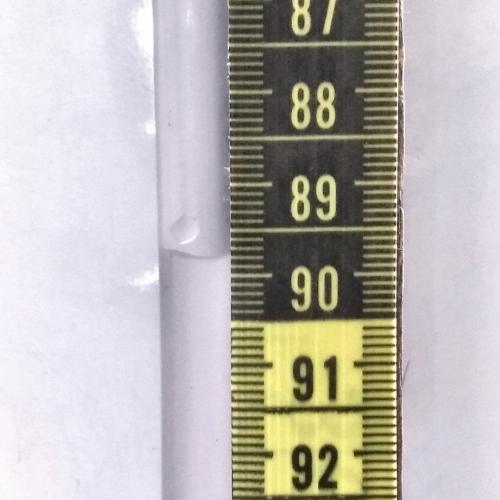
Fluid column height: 89.8 cm